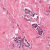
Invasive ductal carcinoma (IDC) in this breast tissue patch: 1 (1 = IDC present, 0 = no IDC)